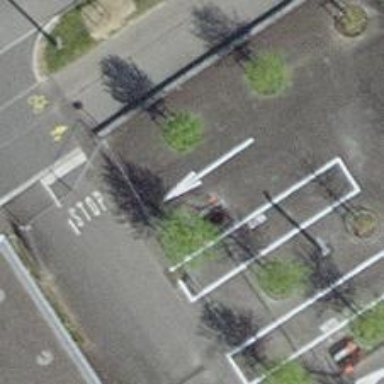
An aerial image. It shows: Lift gate barrier.